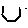
Label: hexagon